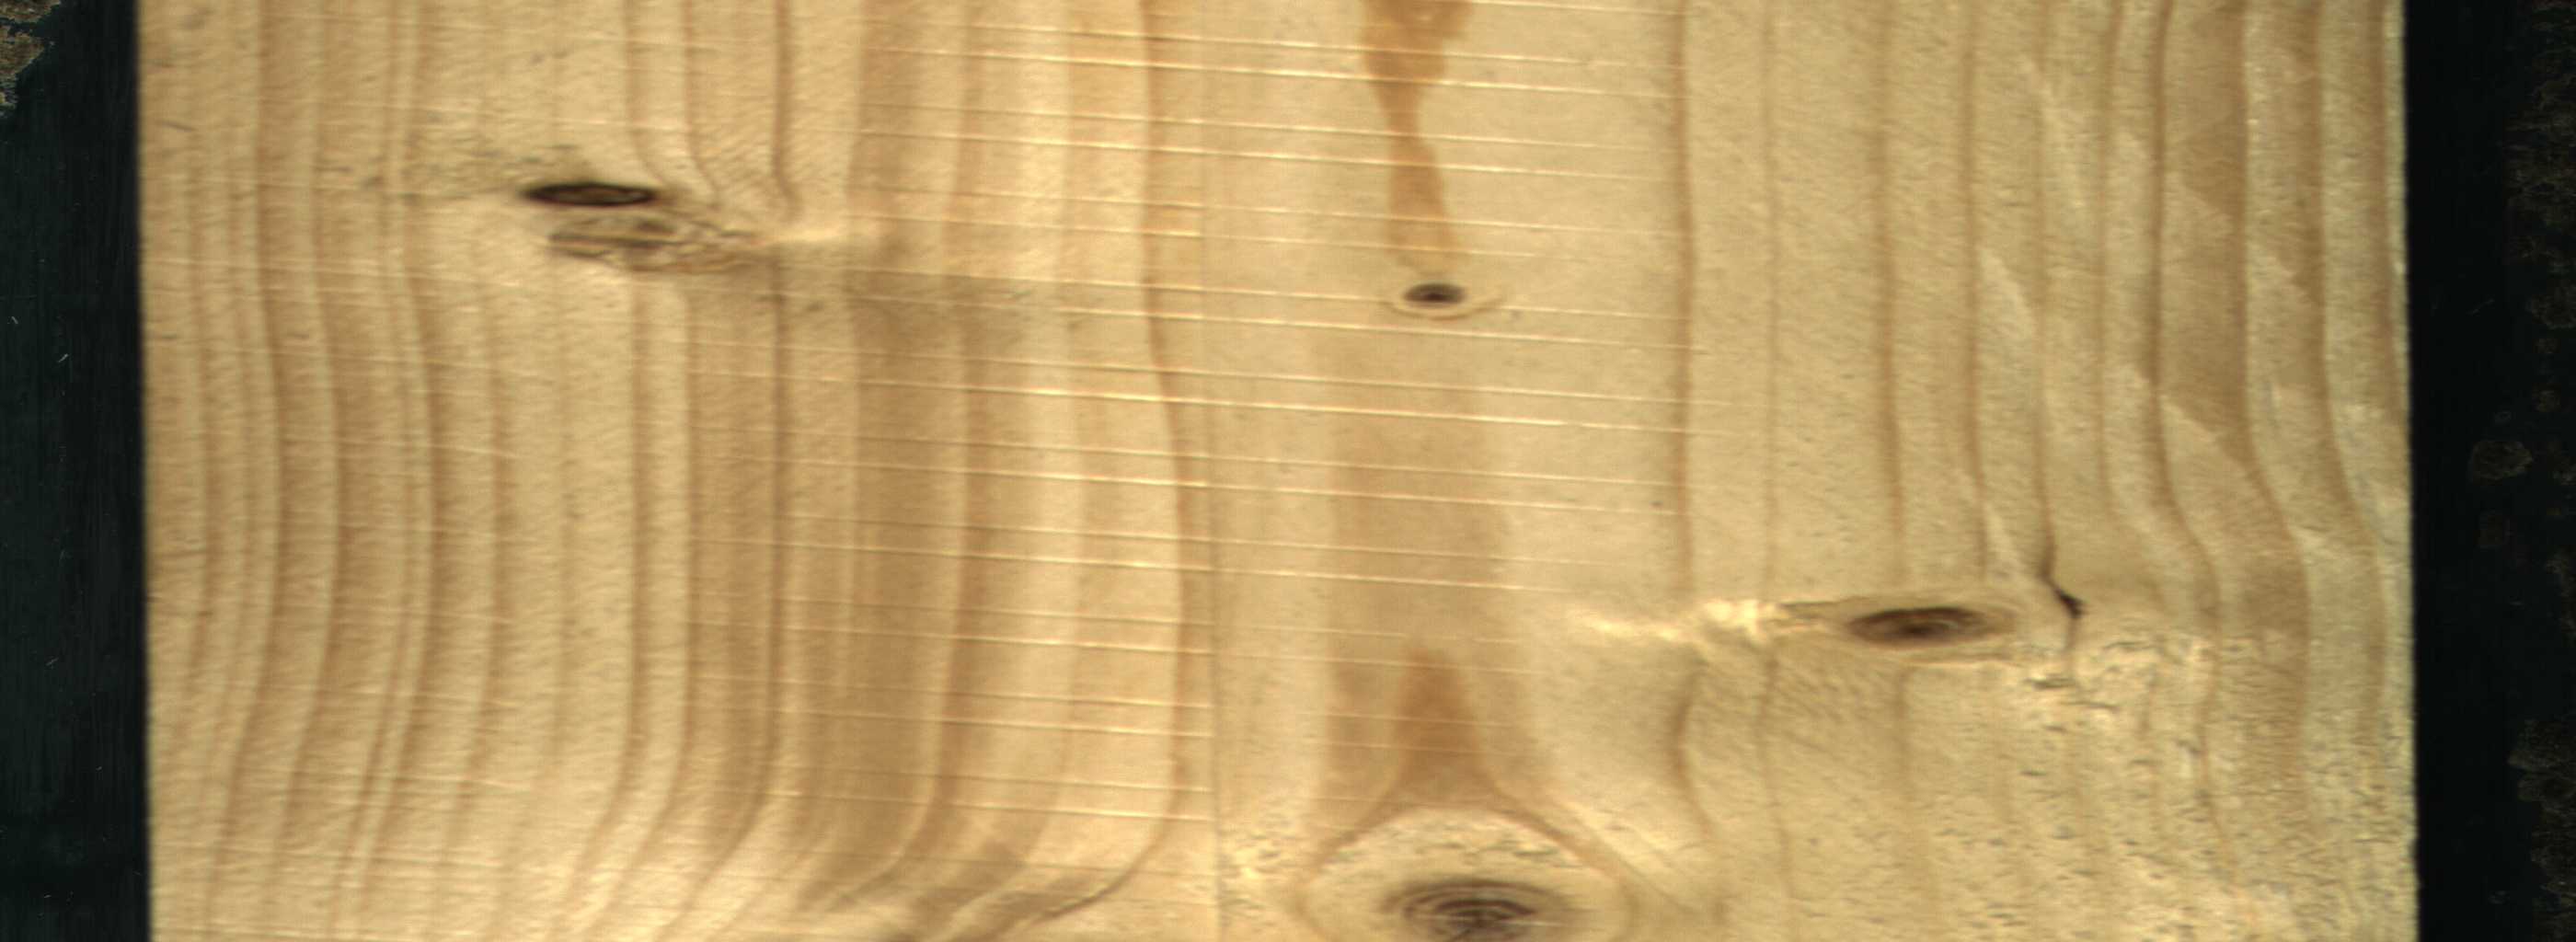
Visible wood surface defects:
Dead_Knot
Live_Knot
Live_Knot
Live_Knot
Live_Knot